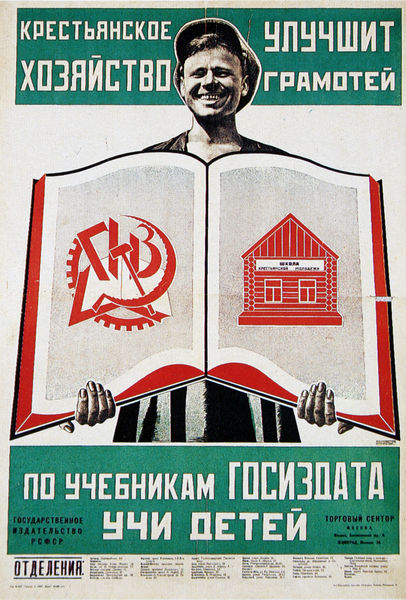
Titel: "Der Dorfgelehrte wird die Arbeit auf dem Bauernhof verbessern"
Künstler: Wladimir Majakowskij
Standort: Moskau
Institution: Lenin-Bibliothek
Schlagwörter: hat, red, white, black, face, green, windows, picture, man, house, boy, cap, smile, happy, smiling, newspaper, clothes, design, cabin, home, fingers, book, worker, page, poster, photograph, russia, russian, text, soviet, words, gun, sign, pages, logs, propaganda, symbols, advertisement, cyrillic, guy, foreign, sickle, communism, advert, education, pag, poster#, cyrillics